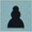
Piece: bP